Question: I have a test app where I have got a ListView with an item which contains two images on it.

As you can see in the API 17 device does not display the play button (SVG image) while the API 10 device does that. How can I fix that?
My layout file:
'''
<?xml version="1.0" encoding="utf-8"?>
<RelativeLayout xmlns:android="http://schemas.android.com/apk/res/android"
android:layout_width="match_parent"
android:layout_height="match_parent" >
<ImageView
android:id="@+id/background"
android:layout_width="fill_parent"
android:layout_height="wrap_content"
android:layout_centerHorizontal="true"
android:layout_centerVertical="true"
android:scaleType="centerCrop" />
<ImageView
android:id="@+id/forceground"
android:layout_width="wrap_content"
android:layout_height="wrap_content"
android:layout_centerHorizontal="true"
android:layout_centerVertical="true" />
</RelativeLayout>
'''
Here is my basic code where I set the images:
'''
View preview = inflater.inflate(R.layout.list_video_preview, parent, false);
ImageView background = (ImageView)preview.findViewById(R.id.background);
ImageView forceground = (ImageView)preview.findViewById(R.id.forceground);
PictureDrawable play = SVGParser.getSVGFromResource(parent.getResources(), R.raw.play_blue).createPictureDrawable();
forceground.setImageDrawable(play);
'''
The SVG paser is from <URL>.
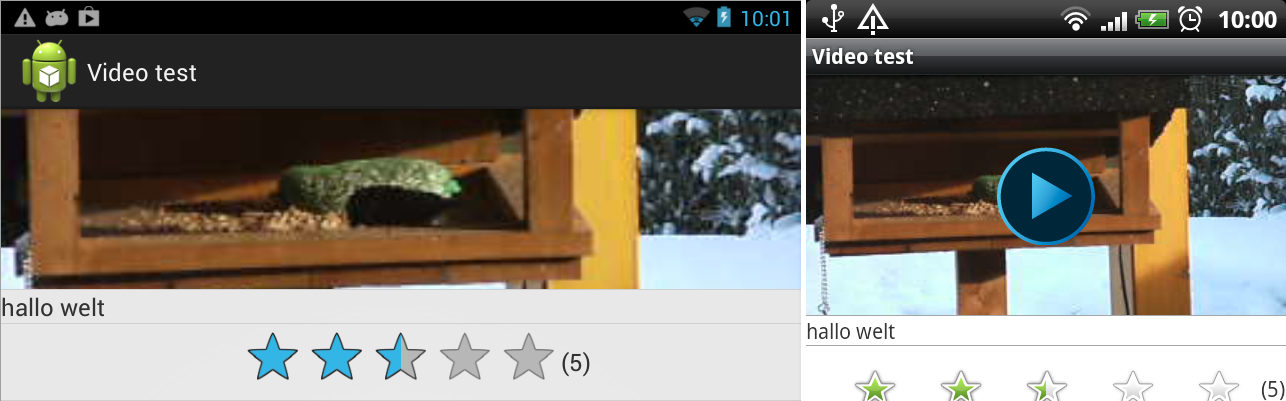
Answer: The problem is the hardware acceleration. The solution is to use bitmaps instad of drawables. For fixing that I added this function to the 'SVG.java' which returns a 'BitmapDrawable':
'''
public BitmapDrawable createBitmapDrawable(Context context) {
Bitmap bitmap = Bitmap.createBitmap(picture.getWidth(), picture.getHeight(), Config.ARGB_8888);
Canvas canvas = new Canvas(bitmap);
PictureDrawable drawable = new PictureDrawable(picture);
drawable.setBounds(0, 0, canvas.getWidth(), canvas.getHeight());
drawable.draw(canvas);
return new BitmapDrawable(context.getResources(), bitmap);
}
'''